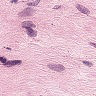
Metastatic tissue present: no